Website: macys
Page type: billing-address
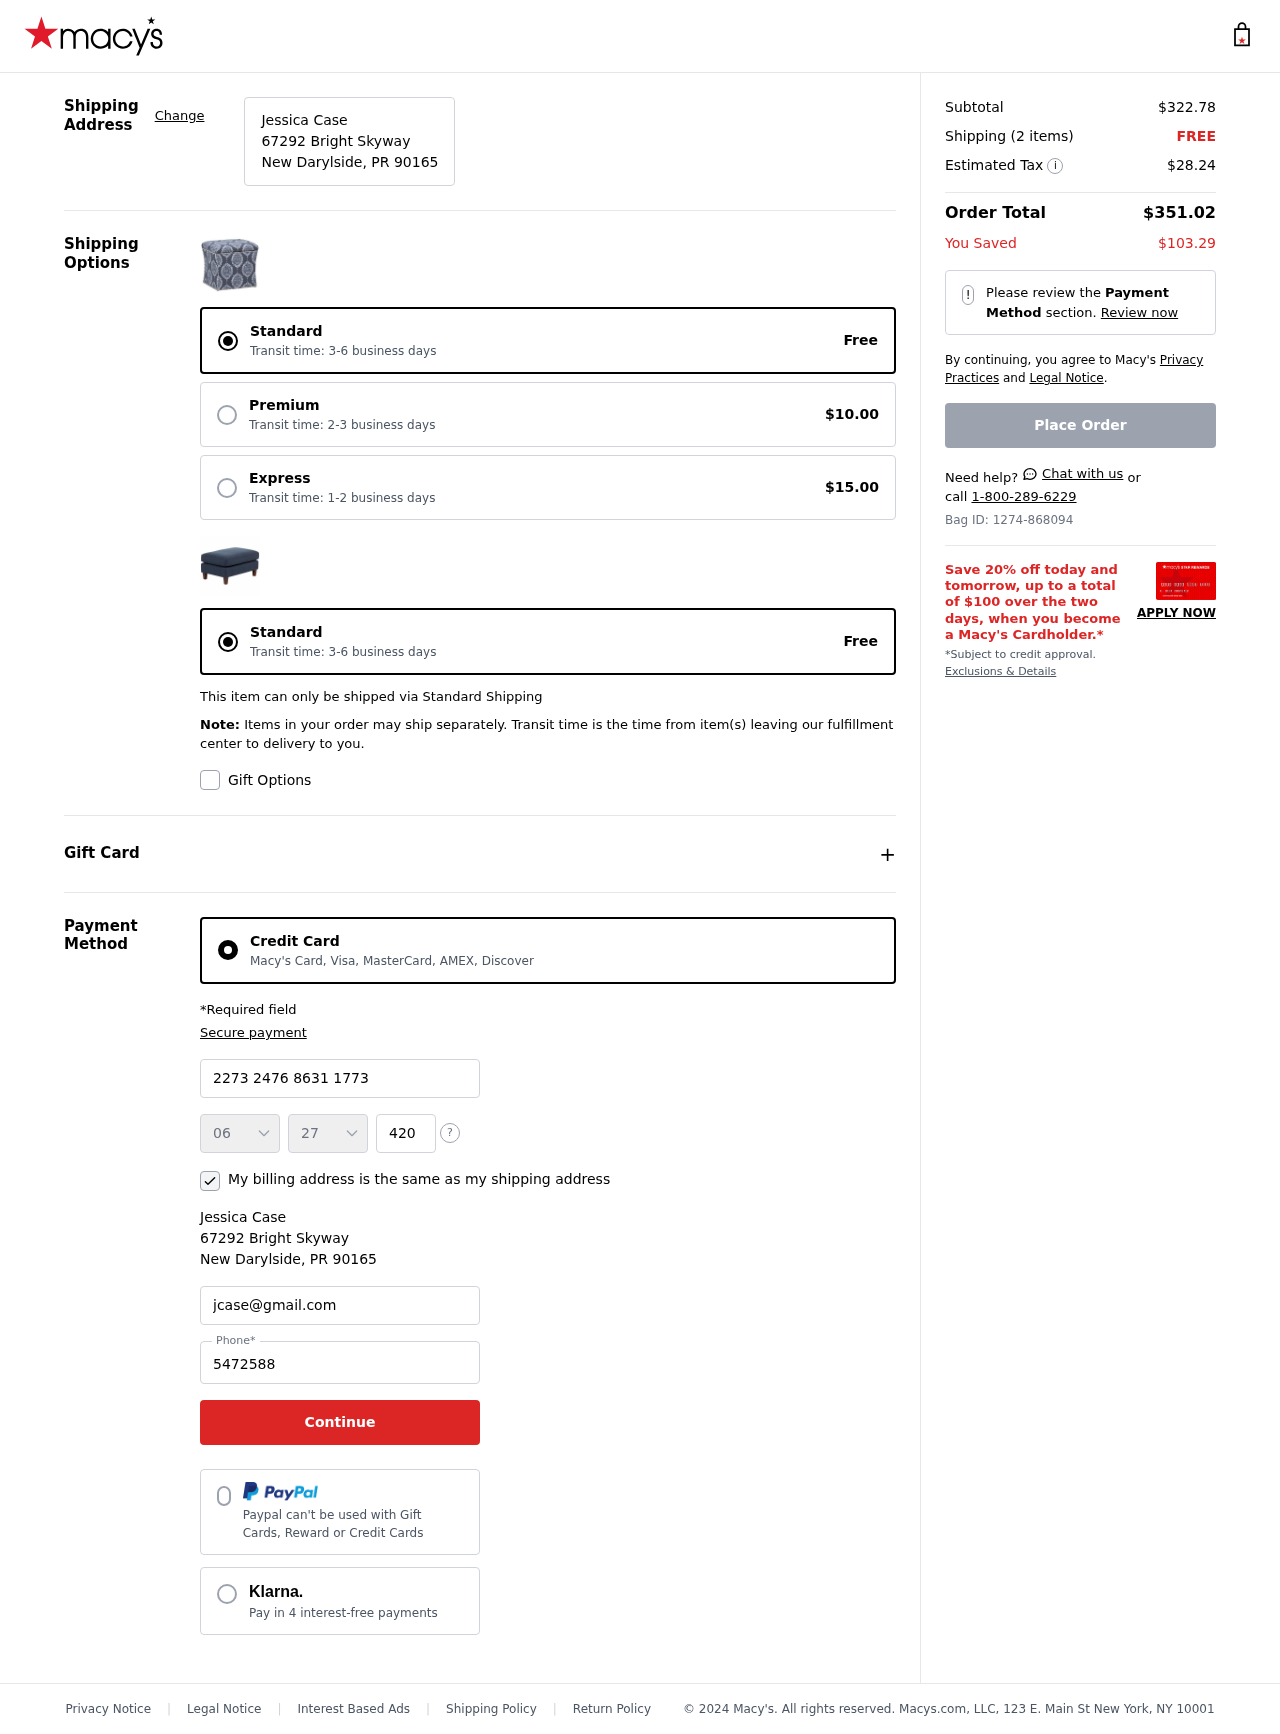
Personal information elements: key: PII_CARD_CVV
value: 420
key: PII_CARD_EXPIRY_MONTH
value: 06
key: PII_CARD_EXPIRY_YEAR
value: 27
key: PII_CARD_NUMBER
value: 2273 2476 8631 1773
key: PII_CITY_STATE_ZIP
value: New Darylside, PR 90165
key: PII_EMAIL
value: jcase@gmail.com
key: PII_FULLNAME
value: Jessica Case
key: PII_PHONE
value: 5472588663
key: PII_STREET
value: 67292 Bright Skyway
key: PII_FULLNAME2
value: Jessica Case
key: PII_CITY
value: New Darylside
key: PII_STATE
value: PR
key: PII_STATE_ABBR
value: PR
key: PII_POSTCODE
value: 90165
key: PII_POSTCODE_FULL
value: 90165
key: PII_CITY_STATE
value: New Darylside, PR
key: PII_POSTCODE_NUMERIC
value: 90165
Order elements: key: ORDER_SUBTOTAL
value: $322.78
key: ORDER_NUM_ITEMS
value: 2
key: ORDER_SHIPPING_COST
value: FREE
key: ORDER_TAX
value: $28.24
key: ORDER_TOTAL
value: $351.02
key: ORDER_SAVINGS
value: $103.29
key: ORDER_ID
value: Bag ID: 1274-868094